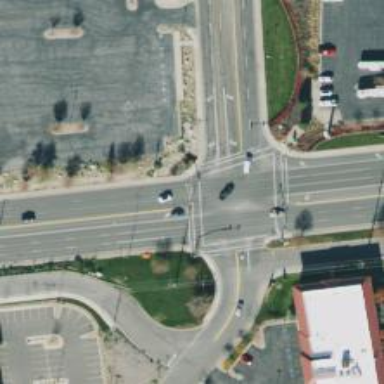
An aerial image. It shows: Footway with asphalt surface and marked with lines at the crossing.